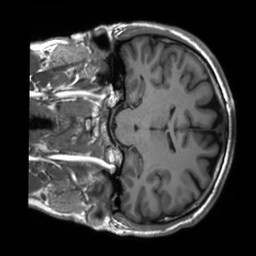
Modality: T1w
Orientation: coronal
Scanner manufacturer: siemens
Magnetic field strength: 3 T
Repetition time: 2.3 s
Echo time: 0.00207 s